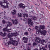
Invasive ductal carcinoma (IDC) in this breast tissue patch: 0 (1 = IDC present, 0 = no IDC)